Field crop: tomato
Growth stage: 2
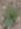
Species: solanum